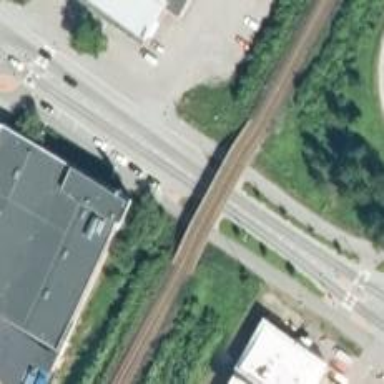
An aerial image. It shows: Bridge used by trains with continuous electrified contact lines.